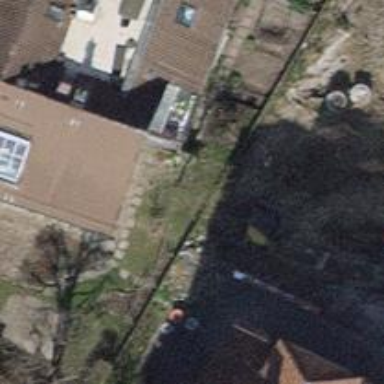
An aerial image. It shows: Retaining wall.